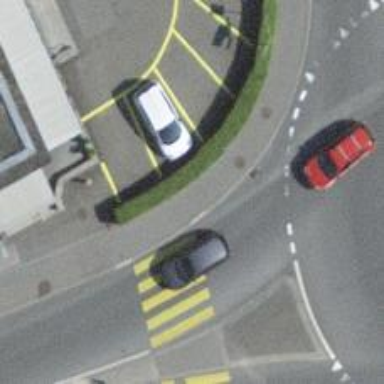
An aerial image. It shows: Kerb barrier.